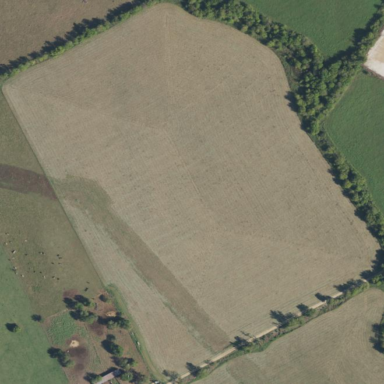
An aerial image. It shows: Agricultural meadow.